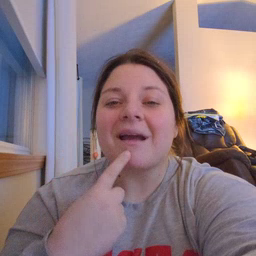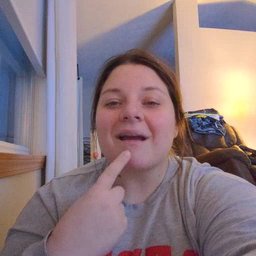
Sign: say